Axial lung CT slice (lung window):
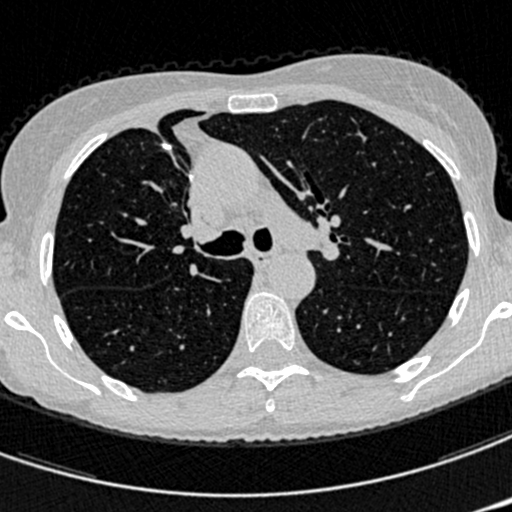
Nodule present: no